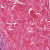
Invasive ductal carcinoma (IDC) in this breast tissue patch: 0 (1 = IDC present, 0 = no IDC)